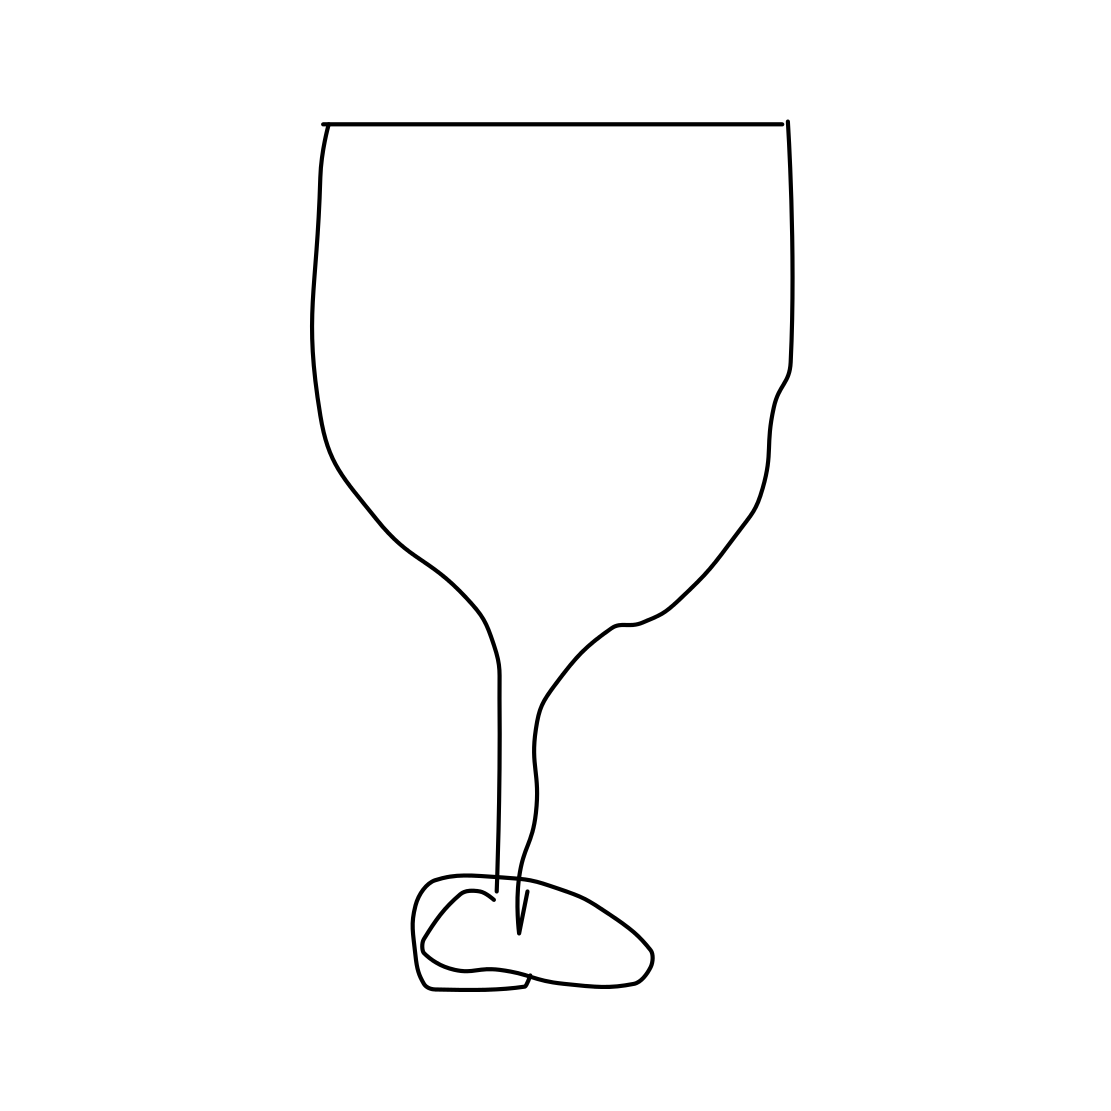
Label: wineglass